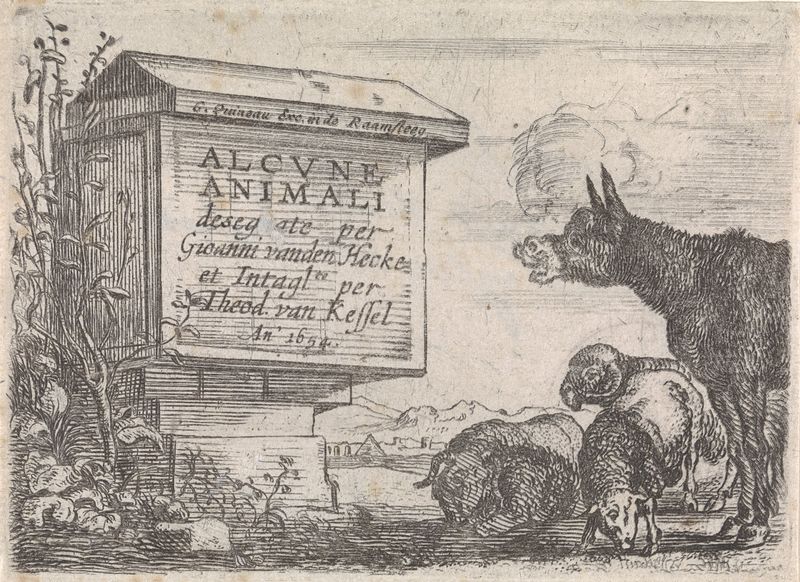
Titel: Diverse dieren bij de titel van de prentenreeks
Künstler: Theodorus van Kessel
Standort: Amsterdam
Institution: Rijksmuseum
Schlagwörter: white, black, gray, brown, clouds, food, greek, sky, tree, building, hills, house, landscape, nature, horizon, grass, bushes, plants, drawing, black and white, animals, illustration, writing, town, reading, leaves, trunk, engraving, pencil, read, animal, bush, cattle, cow, farm, branches, bull, horns, goat, hooves, ram, sheep, graze, grazing, lamb, sheeps, carving, tan, branch, hors, catle, comic, latin, vine, ass, sign, donkey, cross hatch, pyramid, pig, tre, language, stems, kak, bison, shep, theodor, animali, alcune, kessel, 1654, sapling, braying, dunkey, alcvne, plawue, scheep